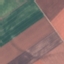
Label: AnnualCrop